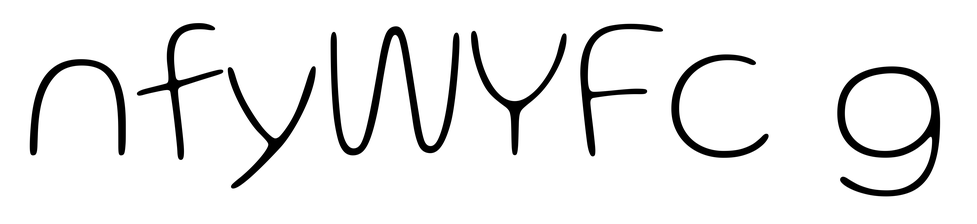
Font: Gluten_Thin